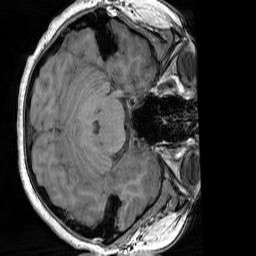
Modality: T1w
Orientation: axial
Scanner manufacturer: siemens
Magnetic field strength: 3 T
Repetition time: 1.83 s
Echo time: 0.00303 s